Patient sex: M
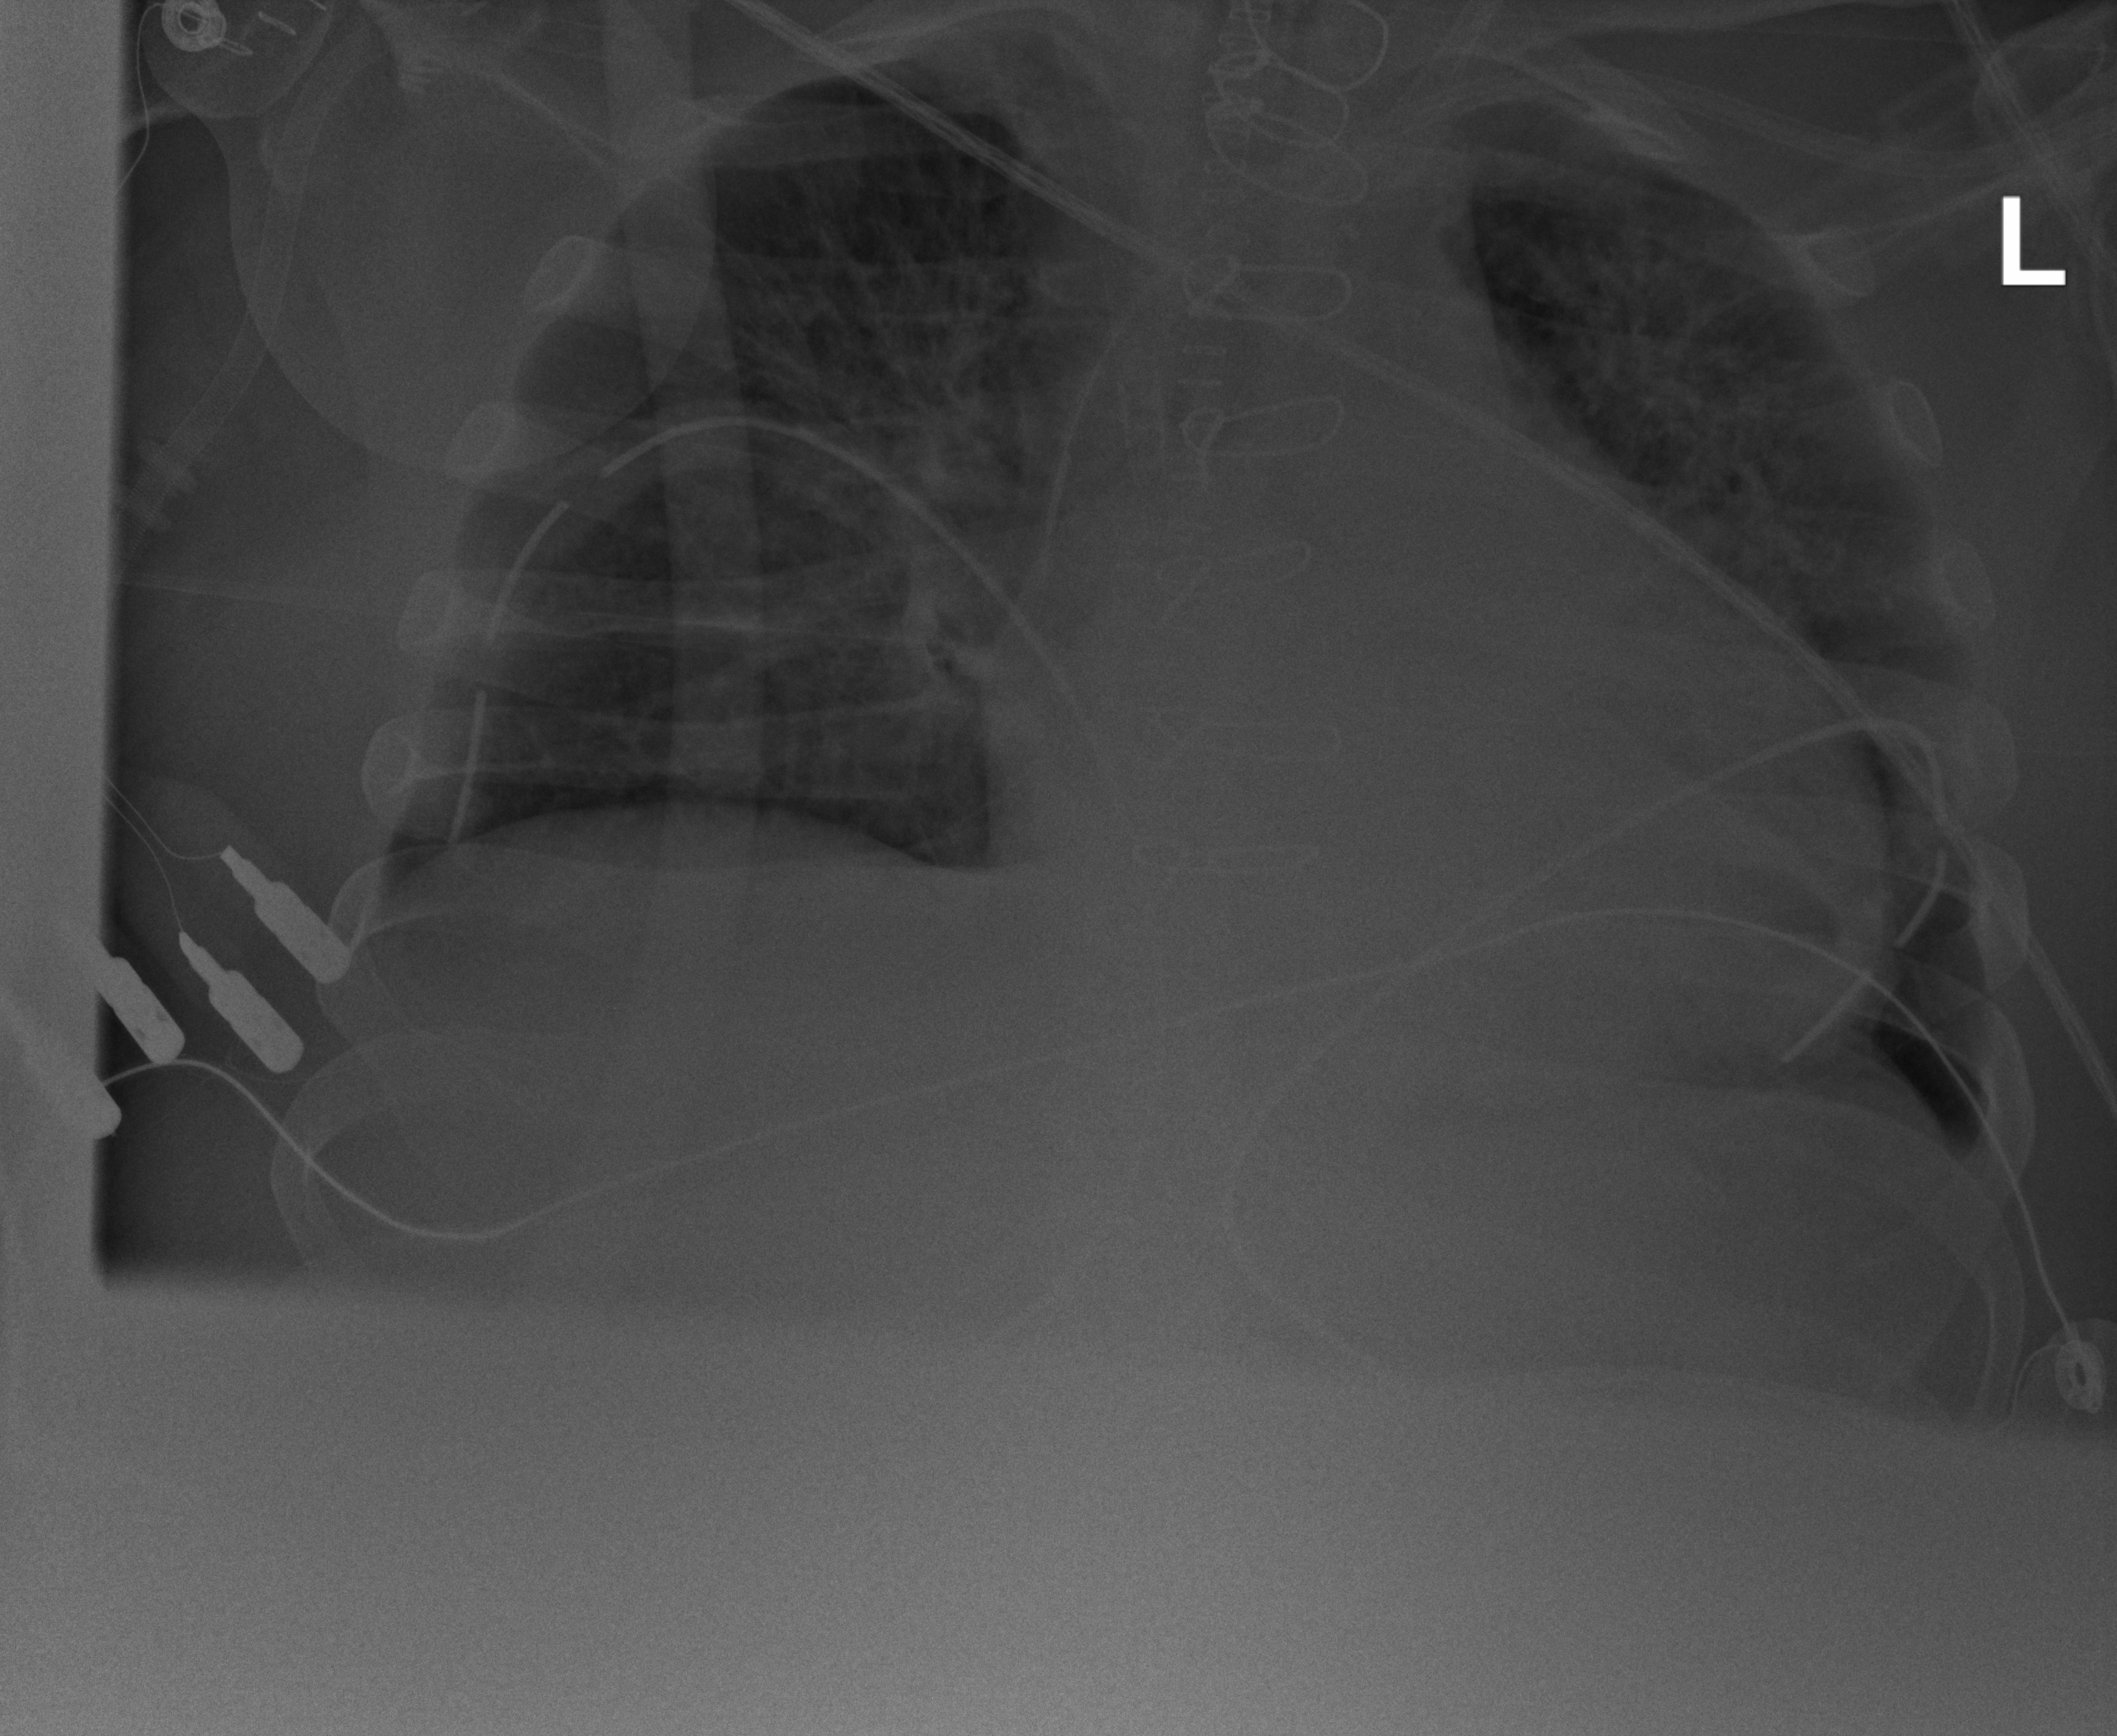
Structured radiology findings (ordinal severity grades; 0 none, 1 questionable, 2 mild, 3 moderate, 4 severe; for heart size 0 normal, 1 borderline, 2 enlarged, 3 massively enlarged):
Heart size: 2
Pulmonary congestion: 1
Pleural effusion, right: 0
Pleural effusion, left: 0
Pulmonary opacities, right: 3
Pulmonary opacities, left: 3
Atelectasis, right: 0
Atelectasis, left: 0